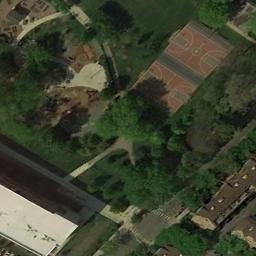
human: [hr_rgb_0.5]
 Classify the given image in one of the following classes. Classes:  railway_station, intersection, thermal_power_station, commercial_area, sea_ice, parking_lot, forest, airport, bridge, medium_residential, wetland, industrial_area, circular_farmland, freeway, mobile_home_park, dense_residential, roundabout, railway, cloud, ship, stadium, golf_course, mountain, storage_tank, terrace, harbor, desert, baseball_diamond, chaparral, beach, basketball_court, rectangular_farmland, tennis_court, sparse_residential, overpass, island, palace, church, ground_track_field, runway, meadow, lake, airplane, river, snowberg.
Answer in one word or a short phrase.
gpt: basketball_court